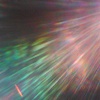
Label: sunburn